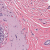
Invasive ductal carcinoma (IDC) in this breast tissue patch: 1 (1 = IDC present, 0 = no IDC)